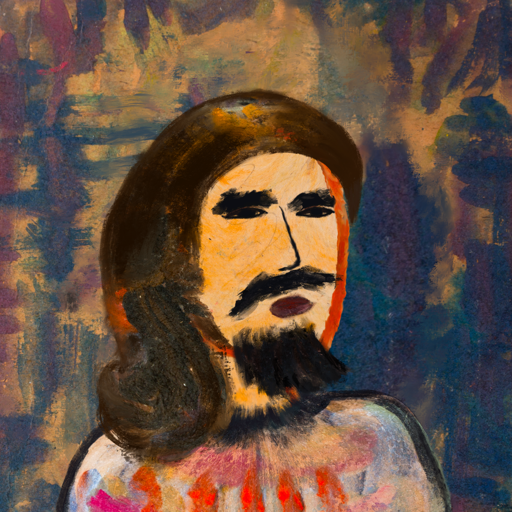
Background: InTheSun, Head And Neck Side: Experience, Face Side: Mosgoul, Bust: Childish, Hair Side: Gypsy_Queen, Head Accessory: Blank, Second Necklace: Blank, Necklace: Blank, Baby: Blank